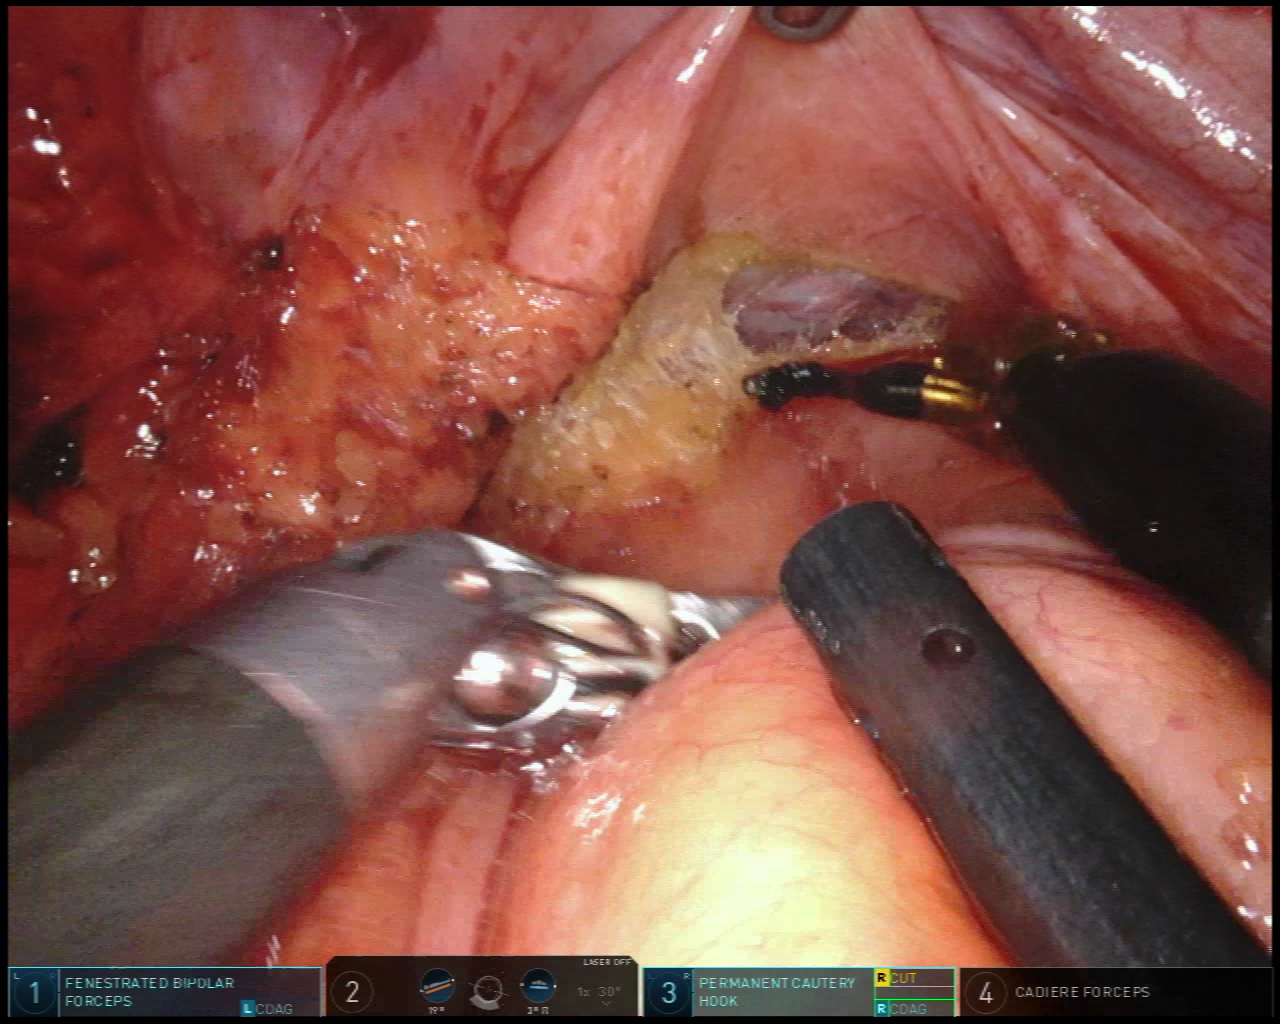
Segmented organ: vesicular_glands
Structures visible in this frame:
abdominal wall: no
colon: no
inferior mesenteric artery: no
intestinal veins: no
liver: no
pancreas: no
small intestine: no
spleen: no
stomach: no
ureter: no
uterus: no
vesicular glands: yes